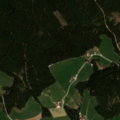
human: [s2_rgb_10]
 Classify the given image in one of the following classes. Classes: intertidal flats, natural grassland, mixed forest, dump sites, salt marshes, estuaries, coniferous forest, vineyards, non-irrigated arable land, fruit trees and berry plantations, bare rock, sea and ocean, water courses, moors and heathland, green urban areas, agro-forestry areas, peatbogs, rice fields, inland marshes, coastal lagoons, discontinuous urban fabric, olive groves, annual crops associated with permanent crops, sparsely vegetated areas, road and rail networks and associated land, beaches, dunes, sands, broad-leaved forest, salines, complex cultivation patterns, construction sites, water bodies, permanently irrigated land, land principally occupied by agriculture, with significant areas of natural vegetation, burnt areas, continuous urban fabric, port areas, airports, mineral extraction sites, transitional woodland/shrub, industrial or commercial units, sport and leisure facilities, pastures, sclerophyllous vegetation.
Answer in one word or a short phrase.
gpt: complex cultivation patterns, coniferous forest